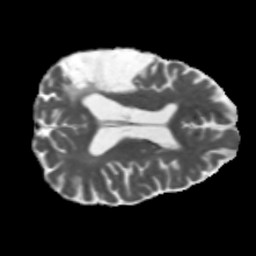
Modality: MD
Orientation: axial
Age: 66
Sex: male
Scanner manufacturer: siemens
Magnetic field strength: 3 T
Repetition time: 5.47 s
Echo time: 0.0854 s